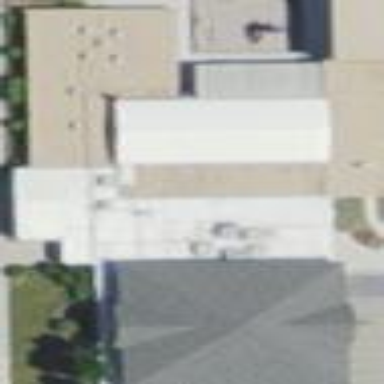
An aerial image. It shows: School building.